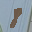
Label: 8